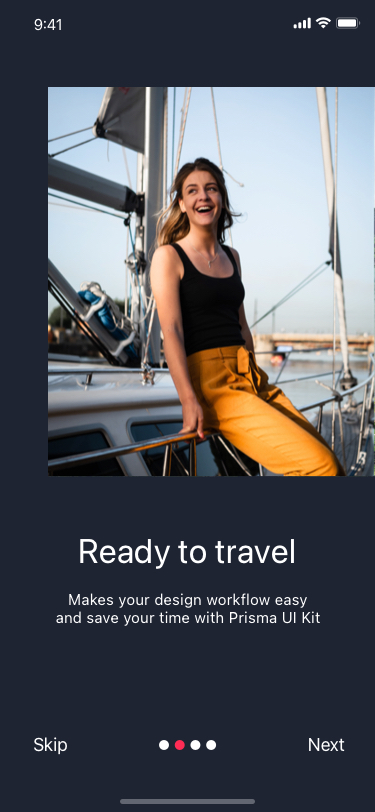
Text in this UI design:
Makes your design workflow easy and save your time with Prisma UI Kit
Ready to travel
Skip
Next